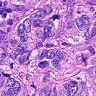
Metastatic tissue present: yes